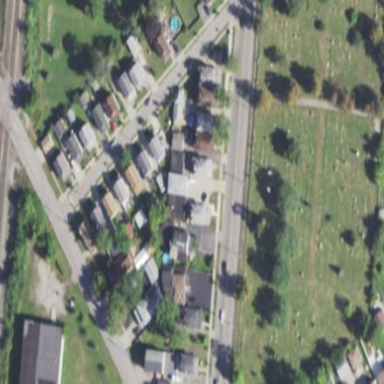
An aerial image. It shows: Cemetery.